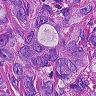
Metastatic tissue present: yes